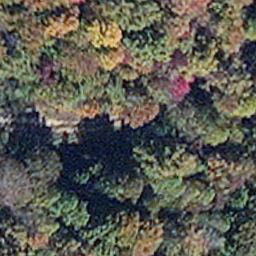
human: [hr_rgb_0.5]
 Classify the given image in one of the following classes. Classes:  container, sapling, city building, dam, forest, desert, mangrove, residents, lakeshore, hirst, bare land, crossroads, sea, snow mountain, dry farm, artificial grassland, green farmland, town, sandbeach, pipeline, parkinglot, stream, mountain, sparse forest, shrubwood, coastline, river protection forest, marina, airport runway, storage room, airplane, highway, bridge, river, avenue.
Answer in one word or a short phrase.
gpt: mangrove